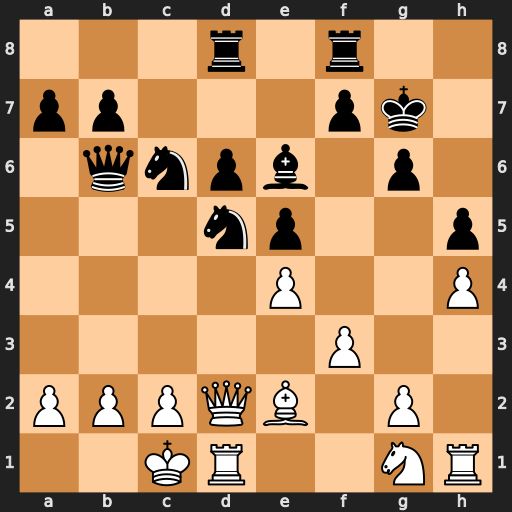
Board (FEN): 3r1r2/pp3pk1/1qnpb1p1/3np2p/4P2P/5P2/PPPQB1P1/2KR2NR
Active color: w
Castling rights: -
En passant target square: -
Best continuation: exd5 Bxd5 Qxd5